Current action and preconditions to check: trajectory_clear

Your task: For each precondition in the list above, predict whether it will hold at this action.

Consider the current scene as observed from the mobile robot's camera, and analyze the predicted future states of all dynamic agents (e.g., people, animals, vehicles, or any moving entities) within the NEXT SECOND.

IMPORTANT: Only answer "very likely" if you are absolutely certain—based on strong, clear evidence—that a dynamic agent will violate the precondition in the predicted future state. Do NOT answer "very likely" for unlikely, ambiguous, or low-probability risks.

Ask yourself for each precondition: Is there a high probability, with clear and convincing evidence, that the predicted future states of any dynamic agent will interfere with the predicted future state of the currently executing action within the NEXT SECOND, causing that precondition to fail?

Assess the risk level based on these predictions. Use "likely" or "very likely" if motions create a clear risk of interference.

Use "neutral" or "improbable" if agents are nearby but their predicted paths are clearly diverging or non-conflicting.

Failure Risk Categories: "very improbable", "improbable", "neutral", "likely", "very likely"

Answer Format: Output ONLY the probability_of_failure value from these categories: "very improbable", "improbable", "neutral", "likely", "very likely"

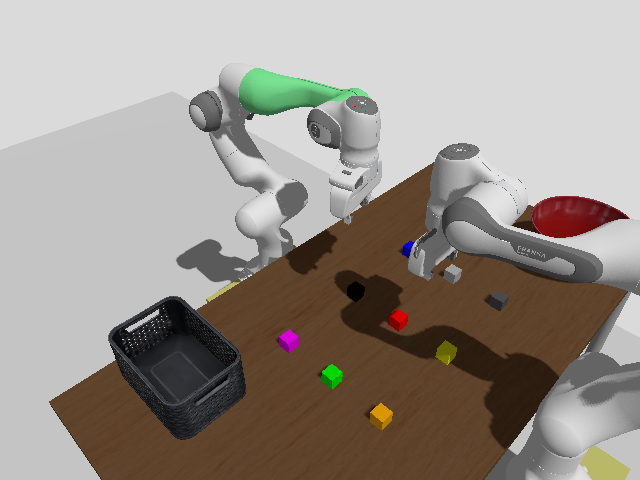

Answer: neutral